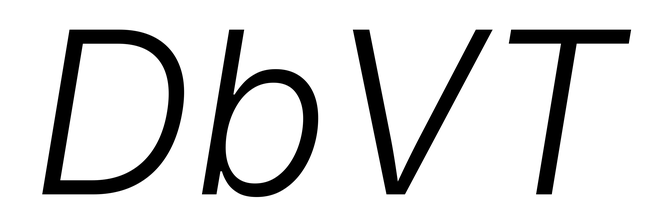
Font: Inter-Italic_Light_Italic